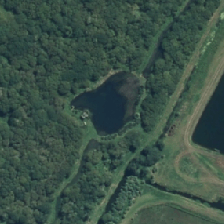
Land cover: lake_pond